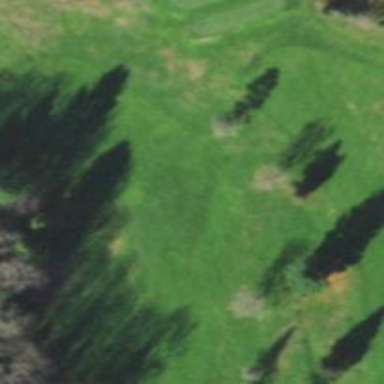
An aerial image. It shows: View of golf hole.